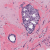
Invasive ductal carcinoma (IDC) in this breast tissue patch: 0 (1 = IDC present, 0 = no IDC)